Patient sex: M
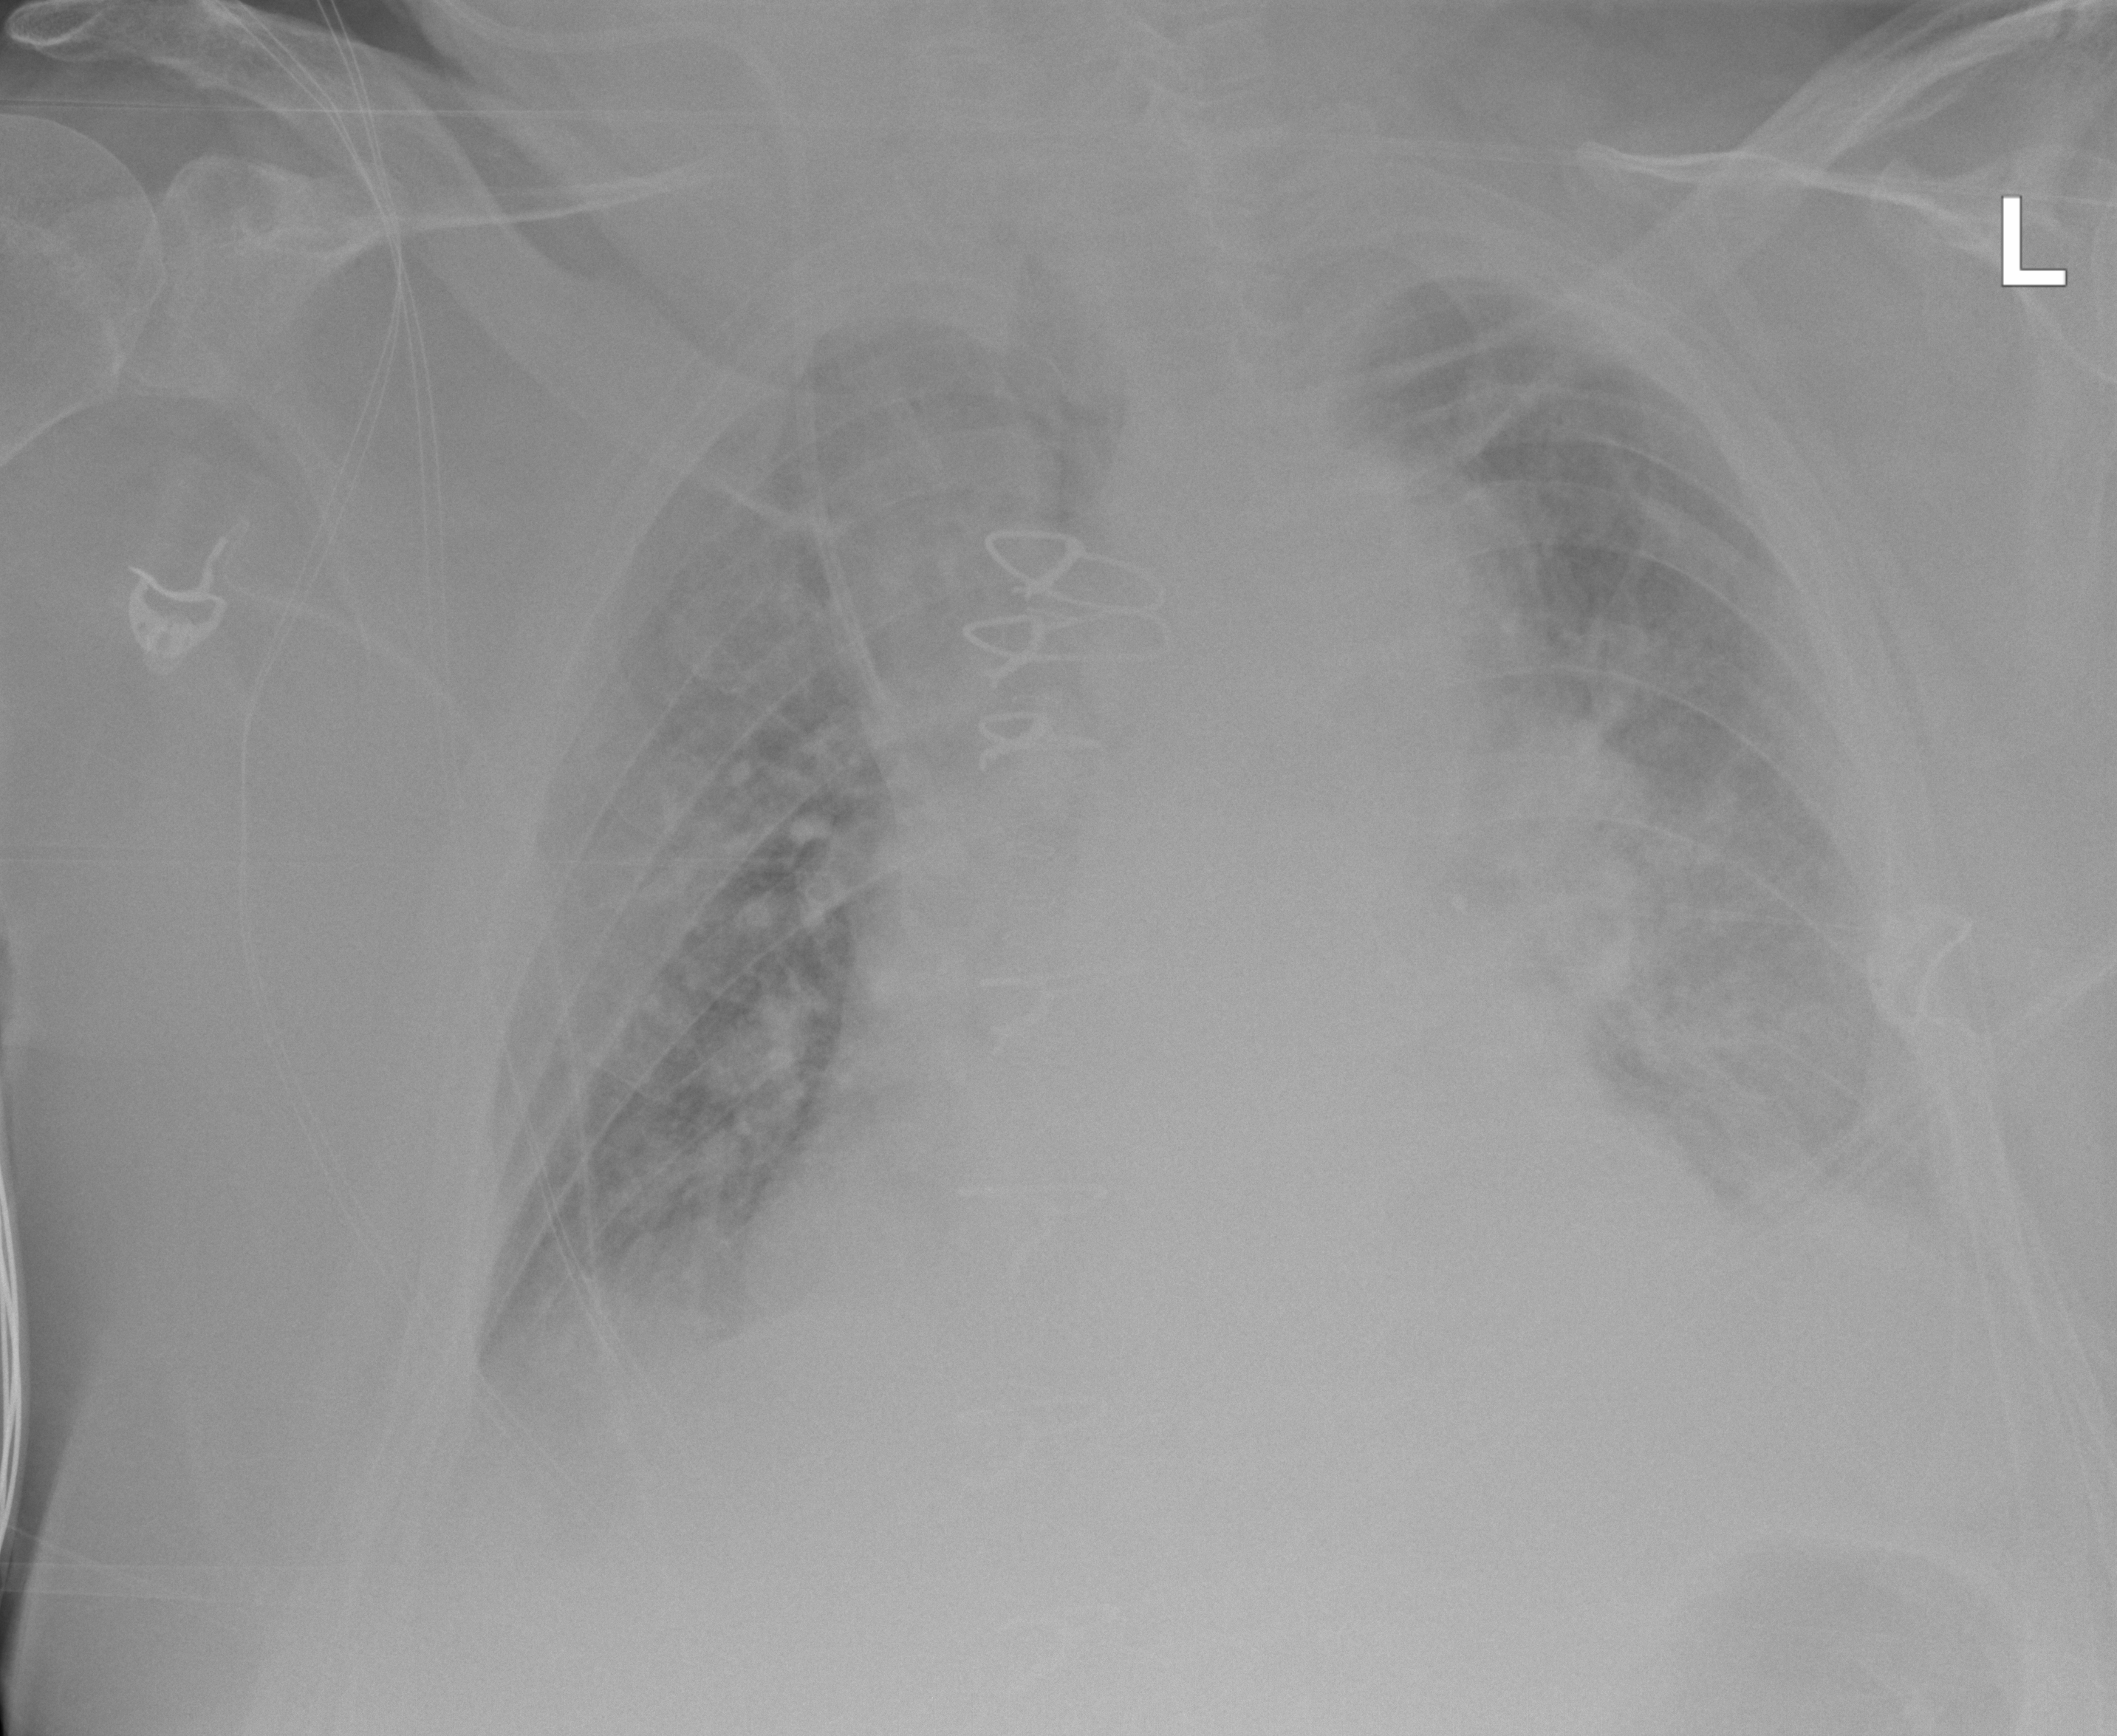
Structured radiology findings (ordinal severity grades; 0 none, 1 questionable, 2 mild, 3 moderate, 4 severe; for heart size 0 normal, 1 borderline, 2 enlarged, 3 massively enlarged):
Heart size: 2
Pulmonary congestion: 2
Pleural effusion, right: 2
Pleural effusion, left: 3
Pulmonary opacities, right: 1
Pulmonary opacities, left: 1
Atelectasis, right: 2
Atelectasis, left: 1